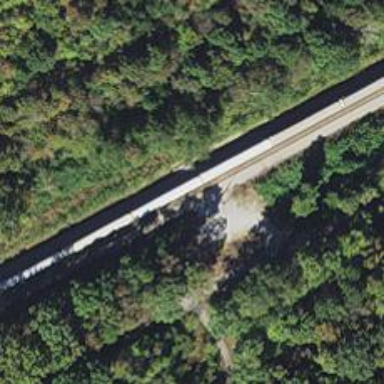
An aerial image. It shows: Railway track.